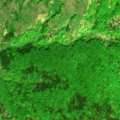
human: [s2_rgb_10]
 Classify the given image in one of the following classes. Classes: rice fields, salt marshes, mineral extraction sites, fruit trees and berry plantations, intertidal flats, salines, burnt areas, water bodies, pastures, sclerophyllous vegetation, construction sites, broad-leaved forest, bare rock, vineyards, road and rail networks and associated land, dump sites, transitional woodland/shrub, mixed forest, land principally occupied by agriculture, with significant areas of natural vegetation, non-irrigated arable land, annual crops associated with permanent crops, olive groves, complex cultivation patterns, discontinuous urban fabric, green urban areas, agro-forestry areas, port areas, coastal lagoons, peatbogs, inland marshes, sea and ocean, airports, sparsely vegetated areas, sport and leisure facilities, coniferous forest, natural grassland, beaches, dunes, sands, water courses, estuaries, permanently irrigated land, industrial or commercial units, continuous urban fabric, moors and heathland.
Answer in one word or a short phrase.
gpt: broad-leaved forest, transitional woodland/shrub